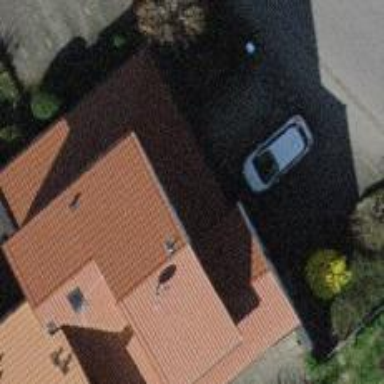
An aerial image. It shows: Semi-detached house.